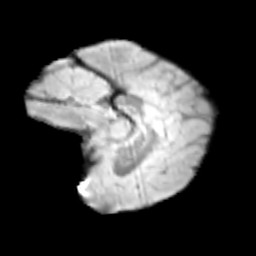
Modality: T2w
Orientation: sagittal
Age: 12
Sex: female
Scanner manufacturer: siemens
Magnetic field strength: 3 T
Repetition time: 3.8 s
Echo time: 0.07 s